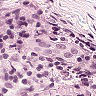
Metastatic tissue present: yes